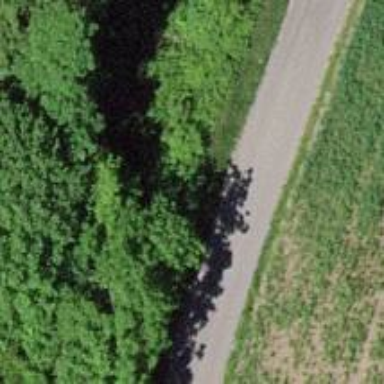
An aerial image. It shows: Unclassified paved road.